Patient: sex F, age 57
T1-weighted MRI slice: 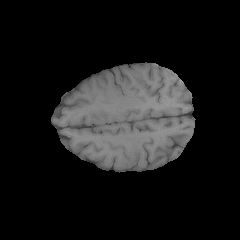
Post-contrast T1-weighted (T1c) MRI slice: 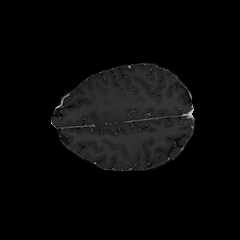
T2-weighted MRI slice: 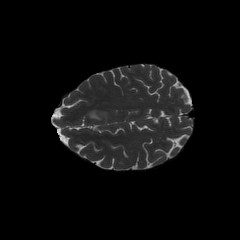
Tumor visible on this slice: yes
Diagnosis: Glioblastoma, IDH-wildtype
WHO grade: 4